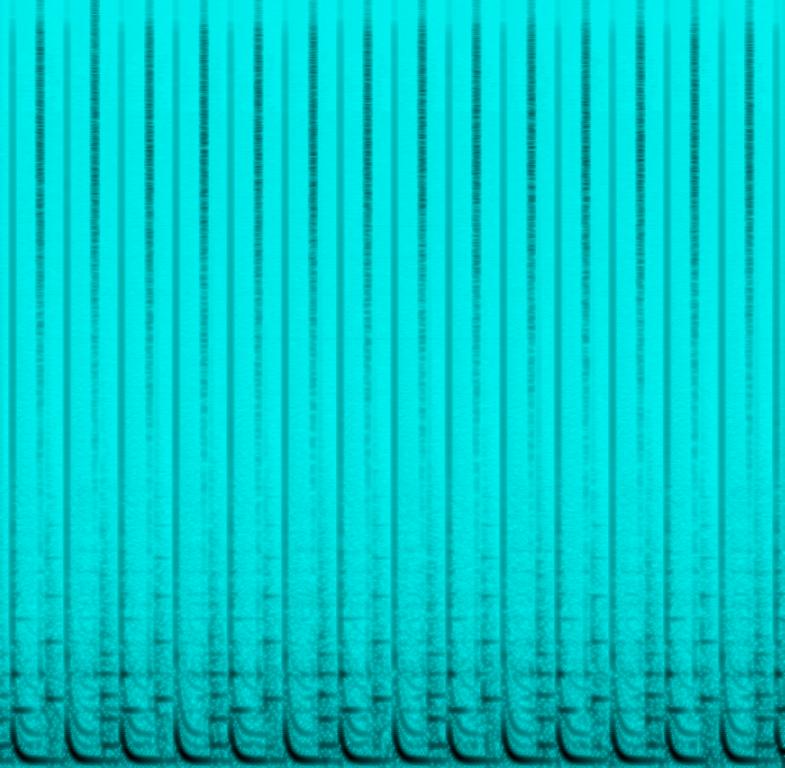
The song is an instrumental. The tempo is slow with a steady drum rhythm, various percussion hits and shakers playing percussively. The song is groovy and muted in the harmony section. The audio quality is average.